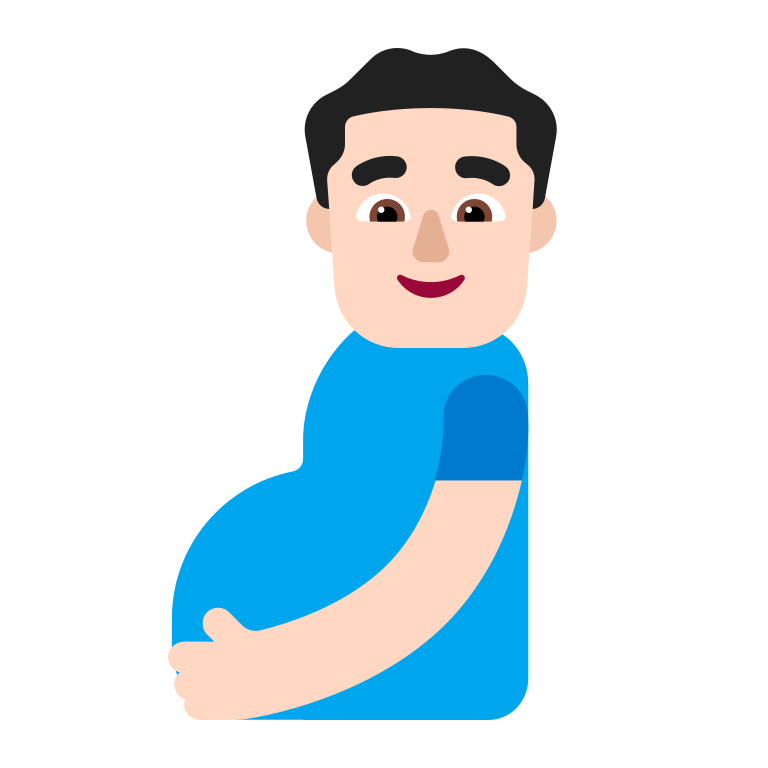
pregnant man flat light